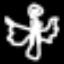
Label: angel